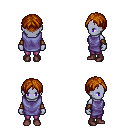
a pixel art fantasy rpg character, female body template, dark elf, purple skin, chain tabard jacket, magenta pants, brunette parted hairstyle, leather bracers, maroon shoes, four views (front, back, left, right), 2x2 character sprite sheet, small pixel art, hard edges, no anti-aliasing